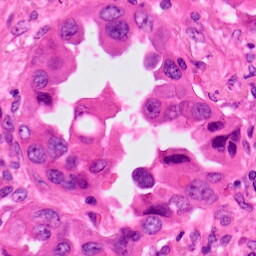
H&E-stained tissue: Lung